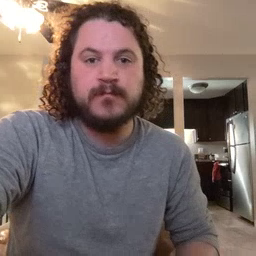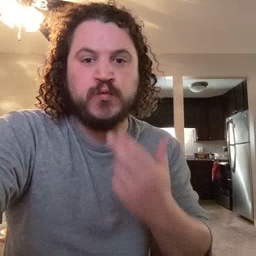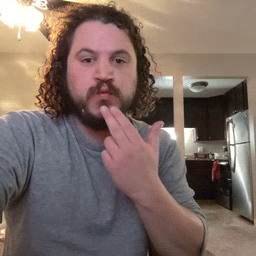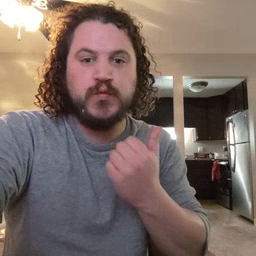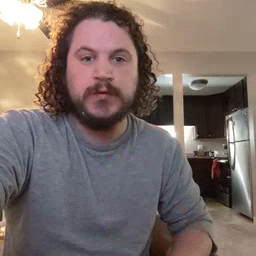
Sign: cute